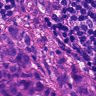
Metastatic tissue present: yes